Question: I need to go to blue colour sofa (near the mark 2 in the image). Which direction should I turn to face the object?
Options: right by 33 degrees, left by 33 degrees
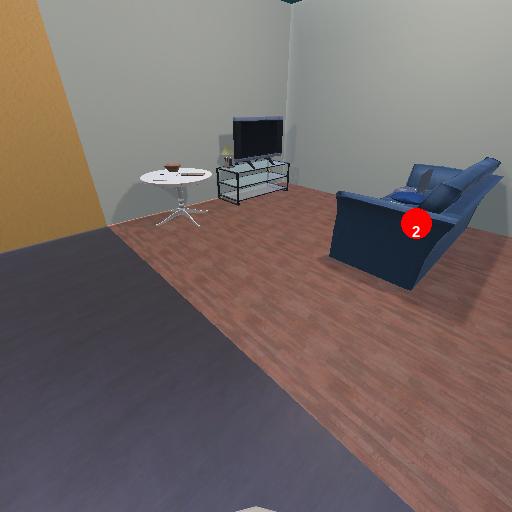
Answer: right by 33 degrees